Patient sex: F
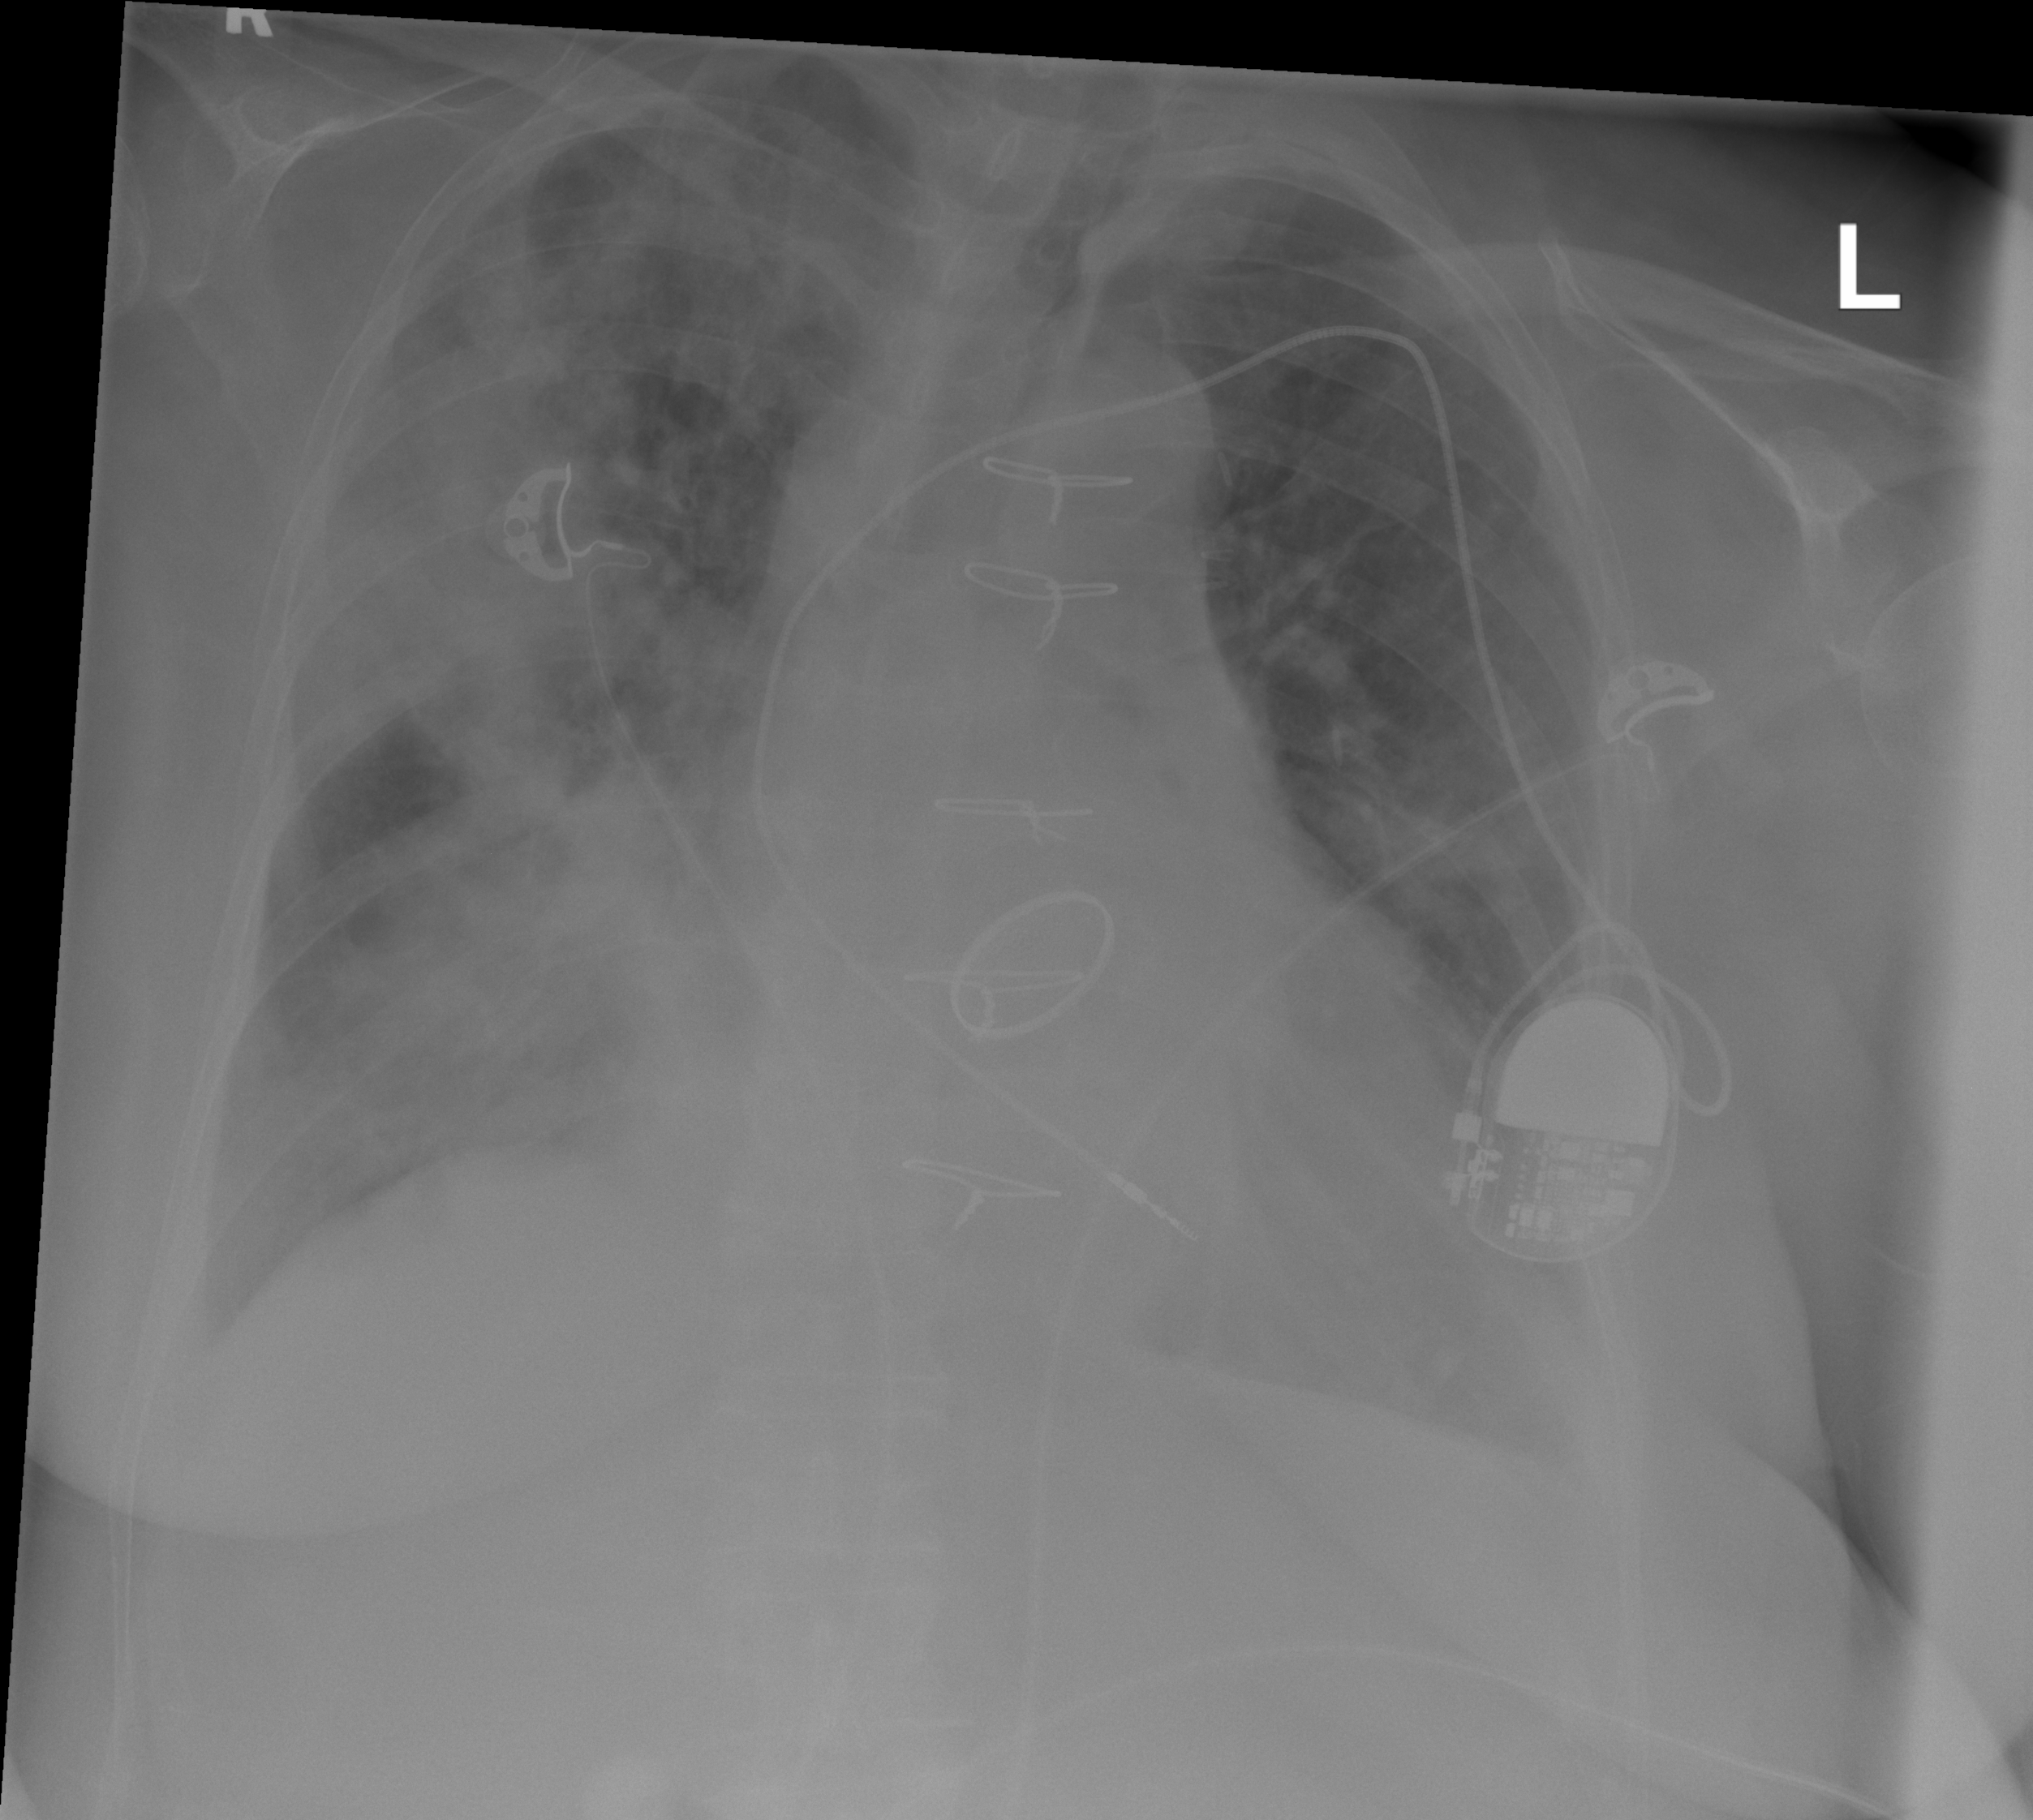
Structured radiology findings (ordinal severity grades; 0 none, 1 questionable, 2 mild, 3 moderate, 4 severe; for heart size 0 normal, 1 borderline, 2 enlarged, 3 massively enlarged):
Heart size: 2
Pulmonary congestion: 2
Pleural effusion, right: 2
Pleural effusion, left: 2
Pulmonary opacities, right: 3
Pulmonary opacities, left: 2
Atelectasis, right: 2
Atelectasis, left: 2